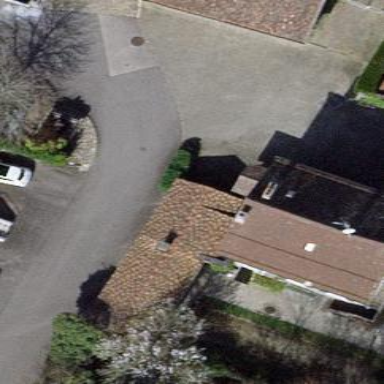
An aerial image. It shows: Garage.